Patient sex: M
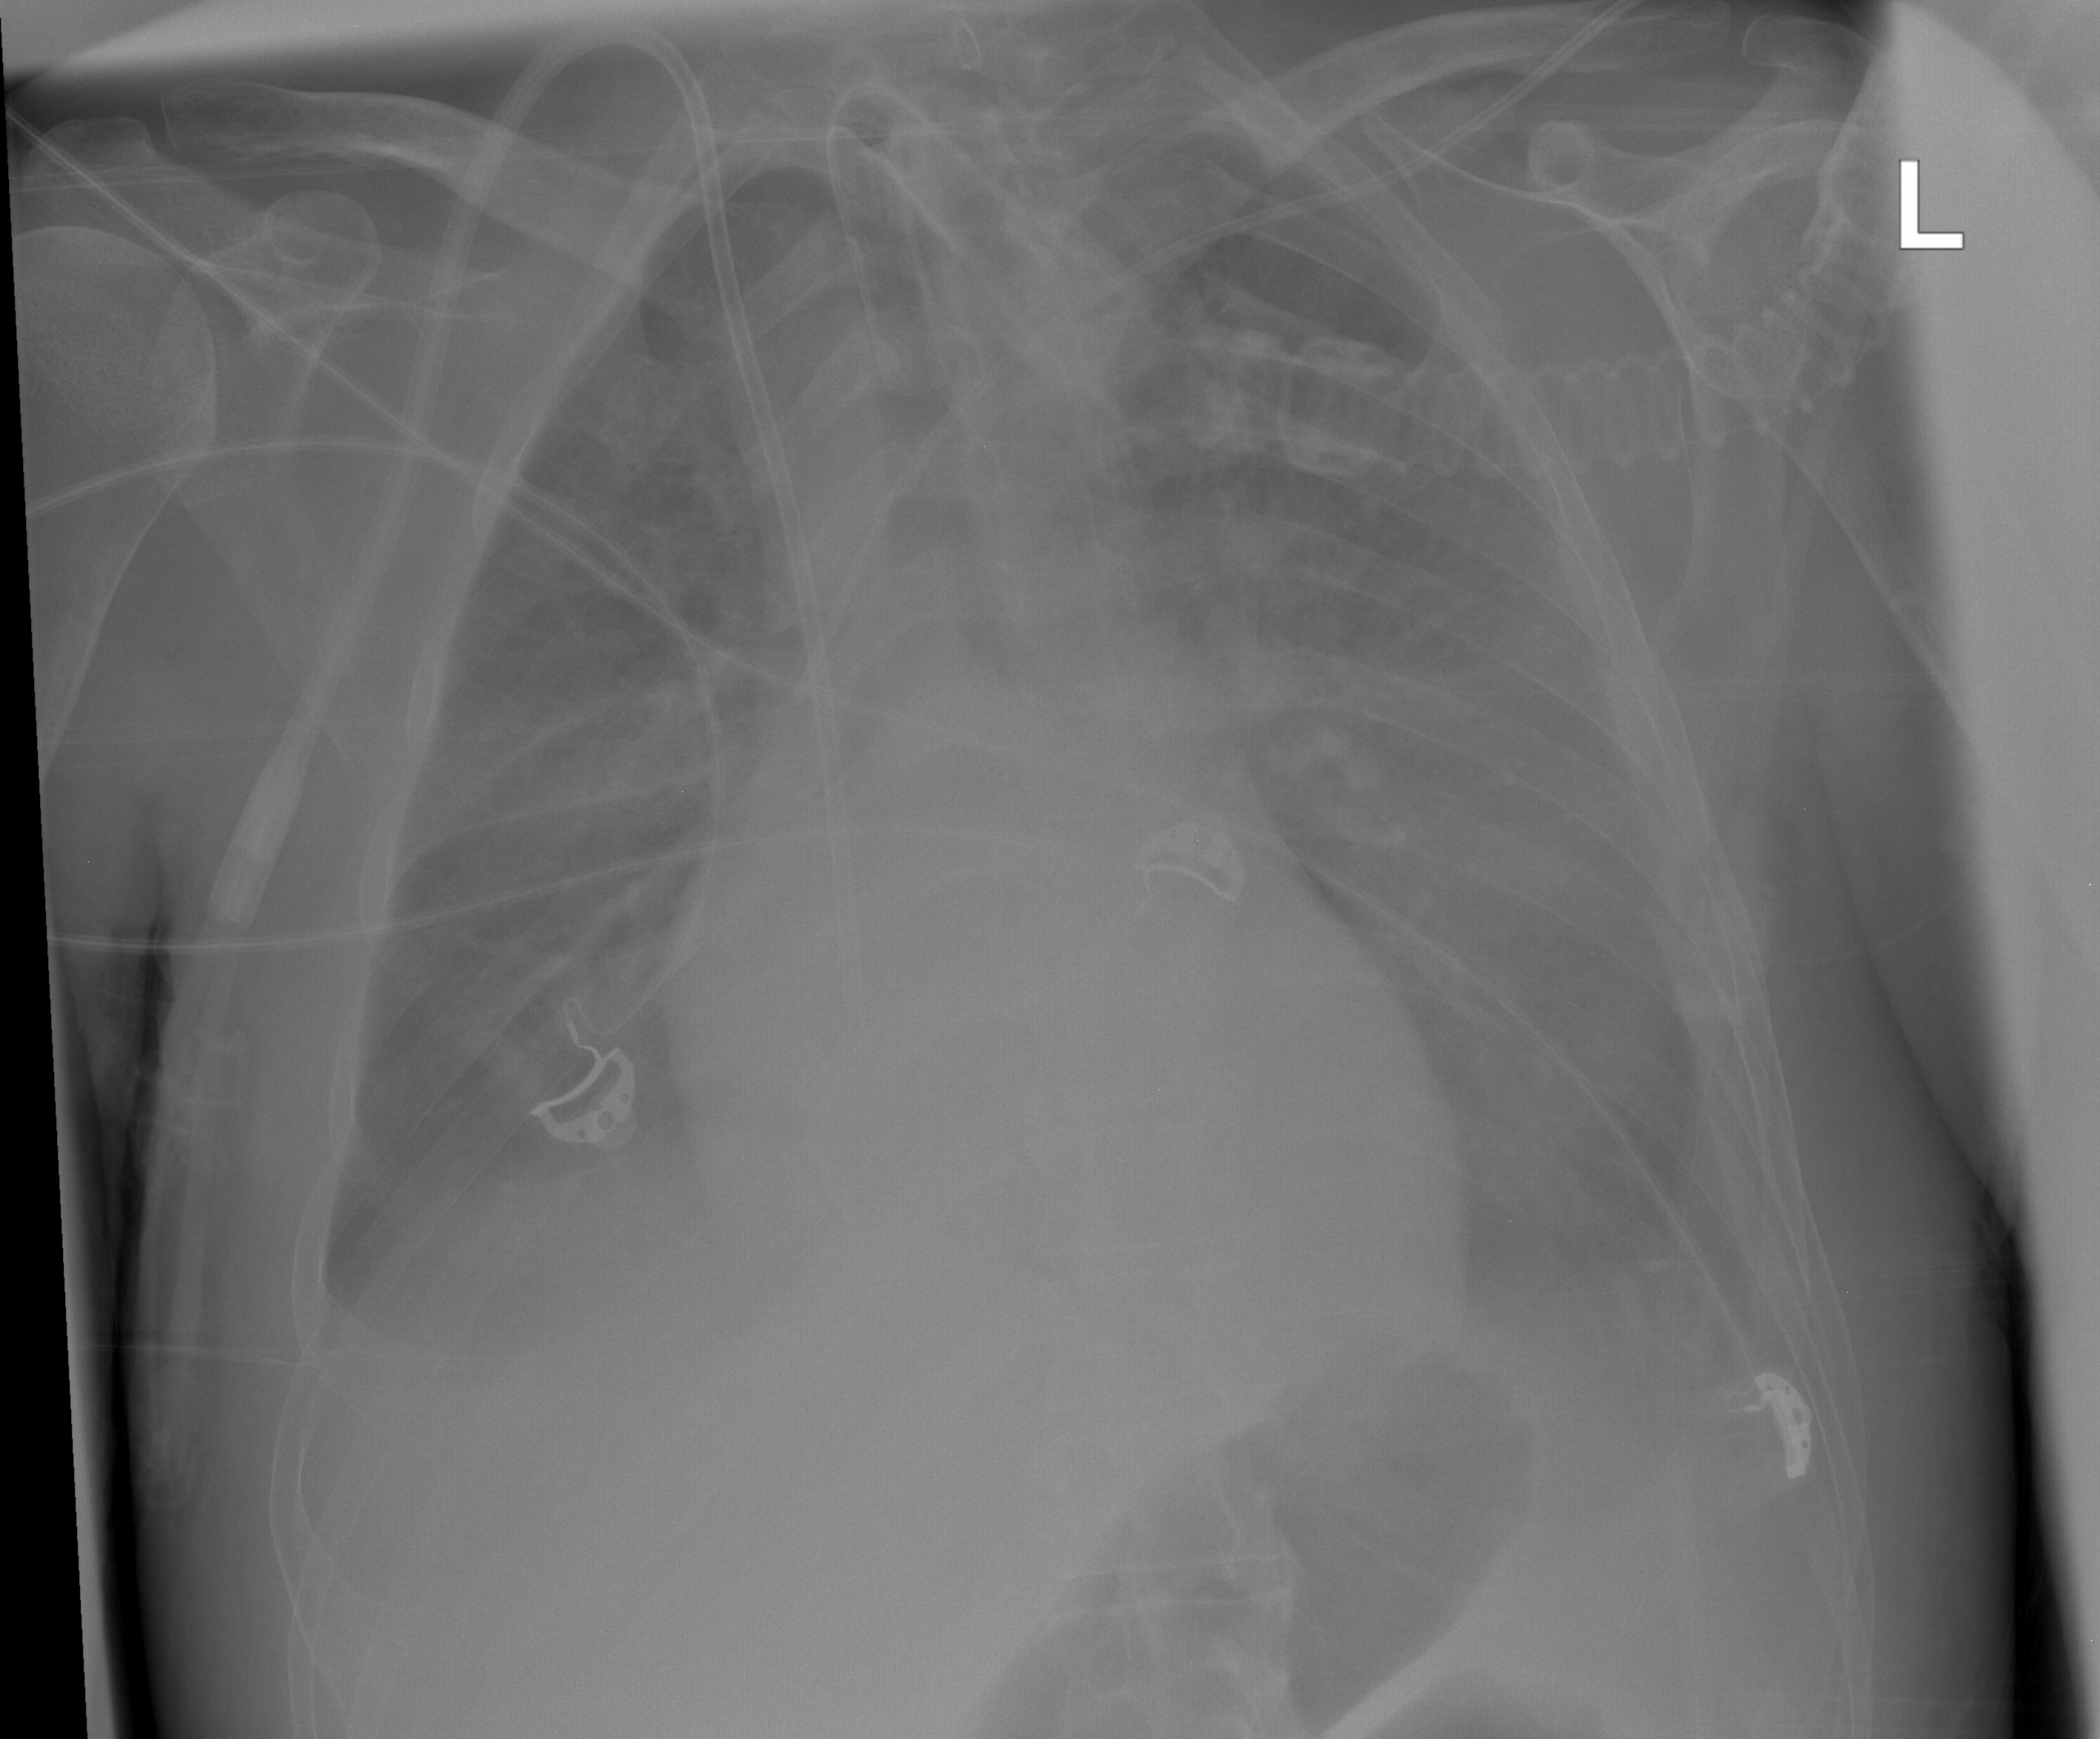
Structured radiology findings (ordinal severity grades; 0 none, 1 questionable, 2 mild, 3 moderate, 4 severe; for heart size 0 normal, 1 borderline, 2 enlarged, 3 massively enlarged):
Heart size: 2
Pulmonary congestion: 2
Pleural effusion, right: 3
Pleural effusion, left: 3
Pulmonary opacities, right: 2
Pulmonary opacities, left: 2
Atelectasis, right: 2
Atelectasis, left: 3